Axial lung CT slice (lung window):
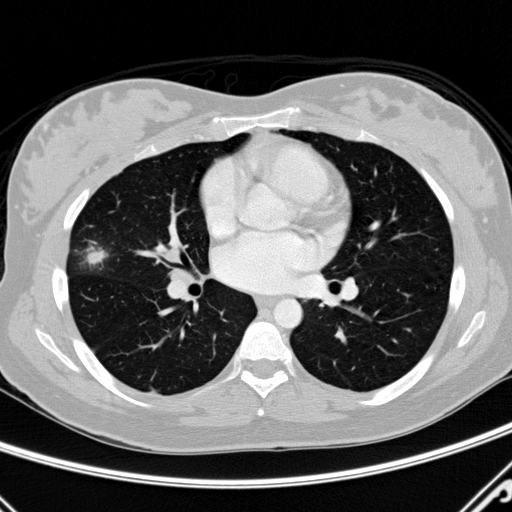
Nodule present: yes
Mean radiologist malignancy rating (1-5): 4